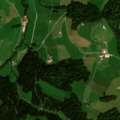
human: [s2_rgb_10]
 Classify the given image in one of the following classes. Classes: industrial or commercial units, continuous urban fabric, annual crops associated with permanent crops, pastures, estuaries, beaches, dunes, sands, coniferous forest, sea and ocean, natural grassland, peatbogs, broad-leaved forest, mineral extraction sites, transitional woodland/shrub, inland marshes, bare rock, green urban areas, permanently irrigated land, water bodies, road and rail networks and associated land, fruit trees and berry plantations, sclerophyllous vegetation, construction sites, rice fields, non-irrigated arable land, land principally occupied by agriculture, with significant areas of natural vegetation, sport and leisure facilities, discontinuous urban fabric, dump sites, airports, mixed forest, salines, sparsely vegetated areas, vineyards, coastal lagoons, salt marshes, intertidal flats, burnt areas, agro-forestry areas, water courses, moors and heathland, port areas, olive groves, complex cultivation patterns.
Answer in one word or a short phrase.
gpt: complex cultivation patterns, coniferous forest